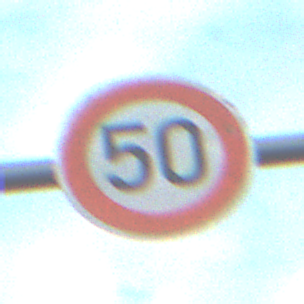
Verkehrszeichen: Geschwindigkeit50
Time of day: SunriseSunset
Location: Outdoor (RoadRail)
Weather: PartlyCloudy
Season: NotSpecified
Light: Natural